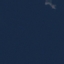
Land use / land cover: SeaLake